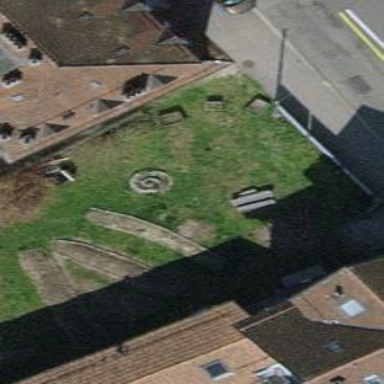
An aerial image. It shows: Community garden providing leisure land.